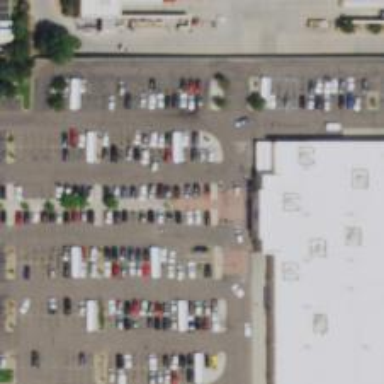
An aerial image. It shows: Parking space is available.